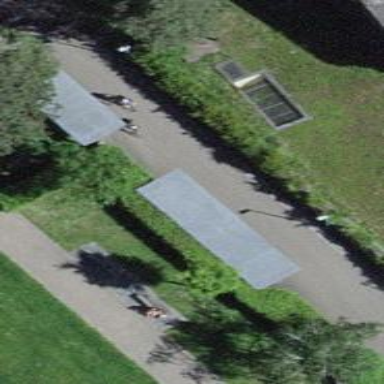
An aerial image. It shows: Bicycle parking area with stands available.